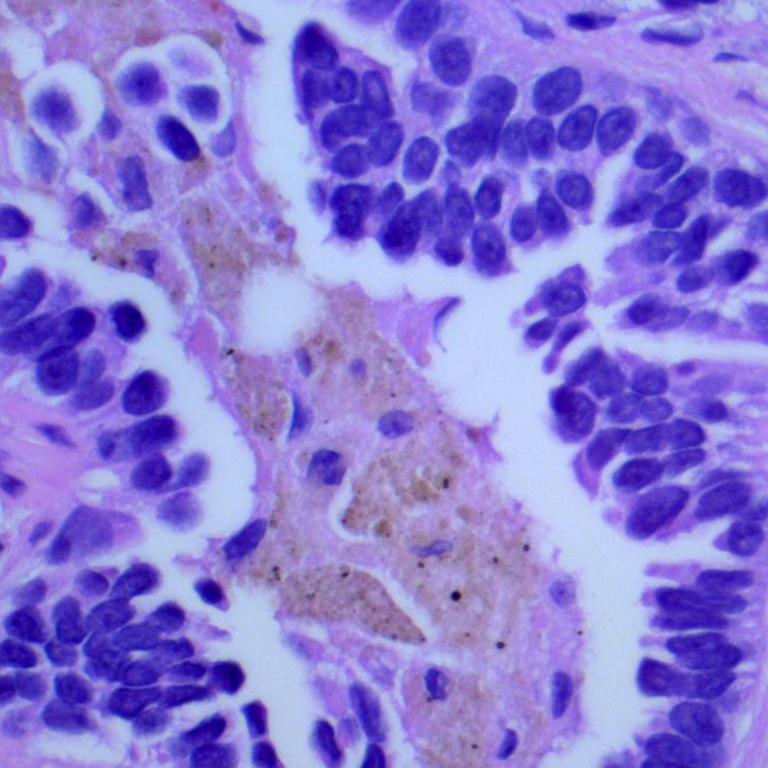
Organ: lung
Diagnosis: adenocarcinomas